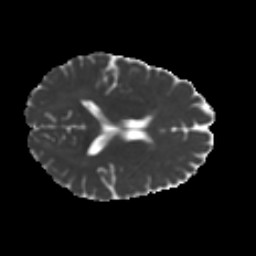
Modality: MD
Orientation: axial
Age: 37
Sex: male
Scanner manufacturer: ge
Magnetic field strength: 3 T
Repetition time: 7.8 s
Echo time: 0.0608 s